Camera: DJI MAVIC2-ENTERPRISE-ADVANCED
Captured: 2021:02:24 14:30:24
Image size: 640x512
Exposure program: Program AE (Auto)
Metering mode: Average
Light source: Fluorescent
White balance: Auto
Gimbal degree: 1578,-230,0
Flight degree: 1591,-92,123
Flight speed: 0,0,-1
Ambient temperature: 25.0 C
Object distance: 5.0 m
Emissivity: 0.95
Relative humidity: 50 %
Reflected temperature: 25.0 C
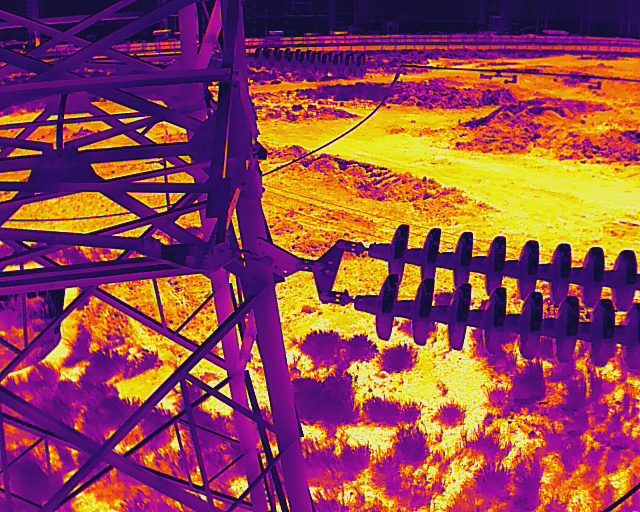